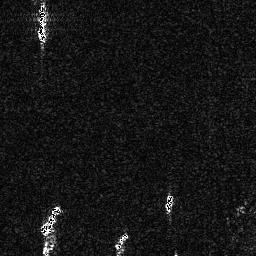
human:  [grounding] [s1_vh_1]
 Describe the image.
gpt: In the satellite image, there is  <ref>2 small ship </ref> <box>[[63, 75, 67, 83, 0], [44, 90, 50, 97, 0]]</box> located at bottom,  <ref>1 medium ship </ref> <box>[[14, 79, 23, 92, 0]]</box> located at bottom left,  <ref>1 medium ship </ref> <box>[[13, 0, 19, 16, 0]]</box> located at top left.